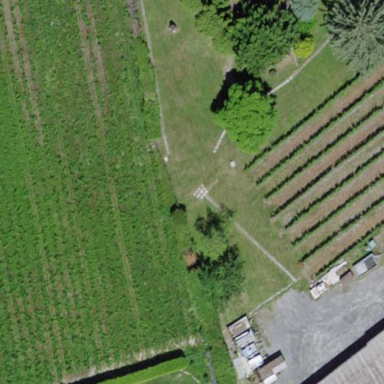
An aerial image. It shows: Beautiful vineyard in the countryside.